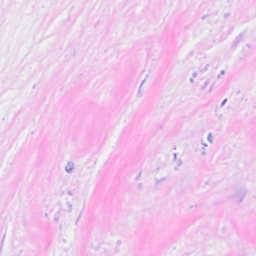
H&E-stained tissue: Breast